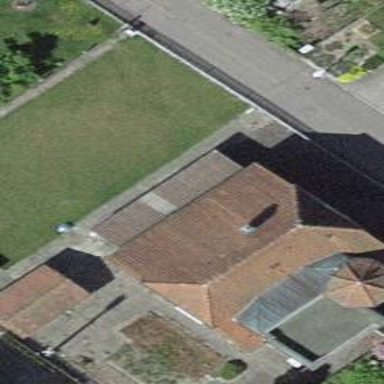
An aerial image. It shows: View of roof of building.